Field crop: maize
Growth stage: 2
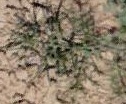
Species: salsola